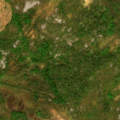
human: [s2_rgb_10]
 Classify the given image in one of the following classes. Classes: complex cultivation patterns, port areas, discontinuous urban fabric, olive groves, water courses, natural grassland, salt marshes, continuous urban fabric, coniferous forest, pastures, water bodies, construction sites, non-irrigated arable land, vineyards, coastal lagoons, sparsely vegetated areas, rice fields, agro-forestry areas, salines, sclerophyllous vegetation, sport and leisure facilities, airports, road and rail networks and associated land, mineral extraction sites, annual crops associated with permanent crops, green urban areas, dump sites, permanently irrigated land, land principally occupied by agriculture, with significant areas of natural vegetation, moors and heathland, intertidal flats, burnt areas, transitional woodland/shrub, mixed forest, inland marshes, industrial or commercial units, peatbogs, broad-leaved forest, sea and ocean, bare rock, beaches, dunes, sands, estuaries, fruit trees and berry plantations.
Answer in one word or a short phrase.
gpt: coniferous forest, mixed forest, transitional woodland/shrub